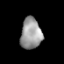
Tissue: prostate
Cell type: T cells
Senescence score: 0.7263
Nuclear area (px): 643
Mean DAPI intensity: 153.691